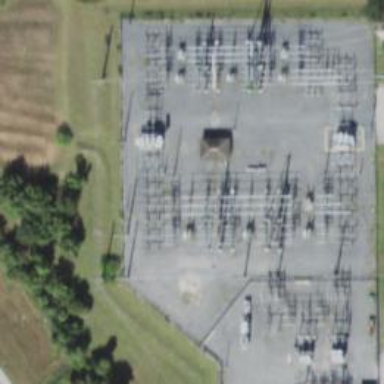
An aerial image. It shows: Switch used for power control.